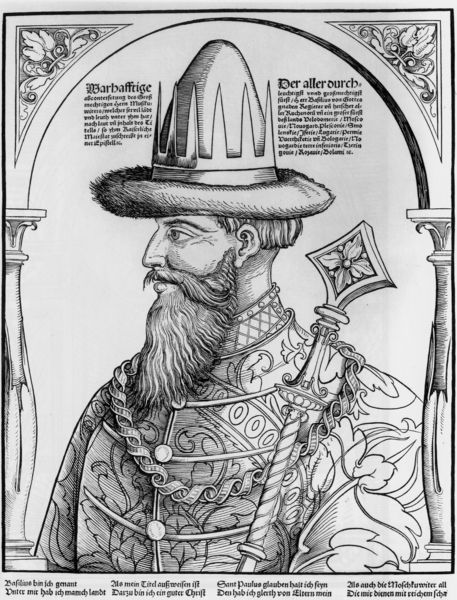
Titel: Bildnis von Zar Vasily Basilius Ivanovitch von Russland
Künstler: Erhard Schön
Institution: (Seriendruck)
Schlagwörter: blätter, mann, schatten, weiß, blume, blumen, frisur, grau, haar, hut, hüte, kopfbedeckungen, licht, mund, nase, ohr, profil, schwarz, skizze, säule, säulen, zeichnung, blüte, muster, ornament, bart, jacke, mütze, mützen, schnurrbart, architektur, augen, bärtig, kragen, pelz, rahmen, vollbart, bild, bildnis, hals, herr, portrait, porträt, auge, gewand, gold, haare, mantel, spitzen, blatt, pflanzen, kinn, knopf, krone, lippen, deutschland, fell, kopfbedeckung, holzschnitt, schrift, papier, bogen, stab, kette, grafik, graphik, monochrom, spalten, rundbogen, könig, inschrift, brauen, floral, ornamente, verzierung, deutsch, wange, knöpfe, kinnbart, krempe, arkade, offen, buch, druck, druckgraphik, druckgrafik, schraffur, holzstich, radierung, stich, portait, seite, schwarzweiß, schwert, text, uniform, buchstabe, buchstaben, waffe, reihe, herrscher, ritter, brokat, rüstung, spitzbart, kapitelle, zacken, serie, mittelalter, märchen, wams, struktur, knopfreihe, feldherr, granatapfel, geöffnet, emblem, kupferstich, spruch, verse, unterlippe, der, zepter, szepter, baluster, barbarossa, bärtiger mann, vers, nordalpin, bartträger, hut bart, skepter, reichskette, nordalpiin, knrone